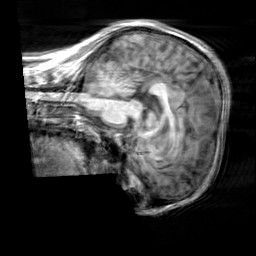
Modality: T1w
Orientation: sagittal
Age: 26
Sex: male
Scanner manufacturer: siemens
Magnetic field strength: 3 T
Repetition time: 2.3 s
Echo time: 0.00303 s